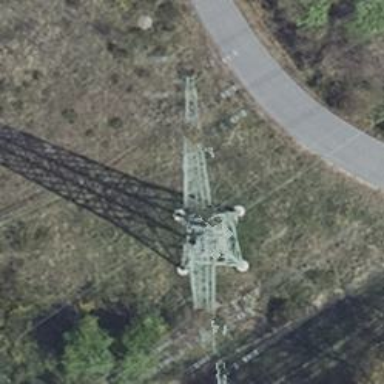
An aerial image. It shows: Lattice structure tower used for power transmission.